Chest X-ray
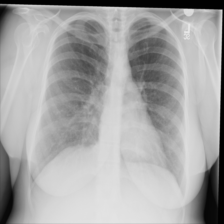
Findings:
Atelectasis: negative
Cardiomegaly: negative
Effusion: negative
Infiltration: negative
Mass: negative
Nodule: negative
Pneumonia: negative
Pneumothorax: negative
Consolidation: negative
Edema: negative
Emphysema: negative
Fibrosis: negative
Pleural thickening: negative
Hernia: negative